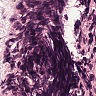
Metastatic tissue present: no